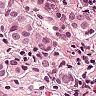
Metastatic tissue present: yes